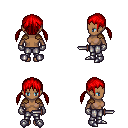
a pixel art fantasy rpg character, female body template, human, dark skin, leather shoulder armor, metal pants, red twin-tailed hairstyle, metal gloves, metal boots, dagger, four views (front, back, left, right), 2x2 character sprite sheet, small pixel art, hard edges, no anti-aliasing